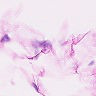
Metastatic tissue present: no